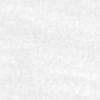
Label: no_change